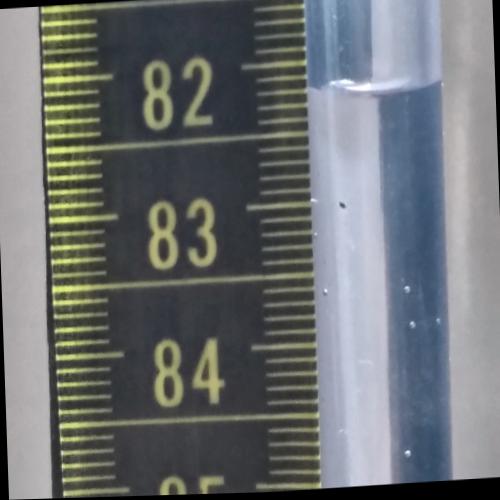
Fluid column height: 82.2 cm